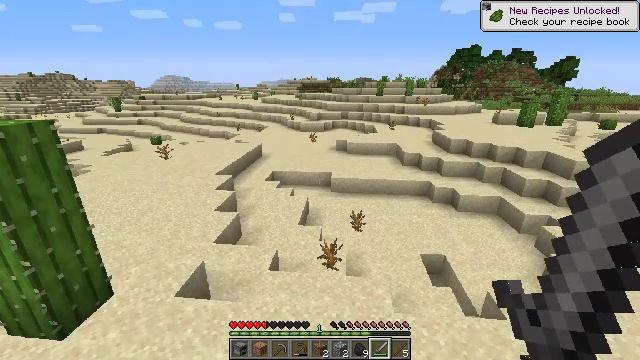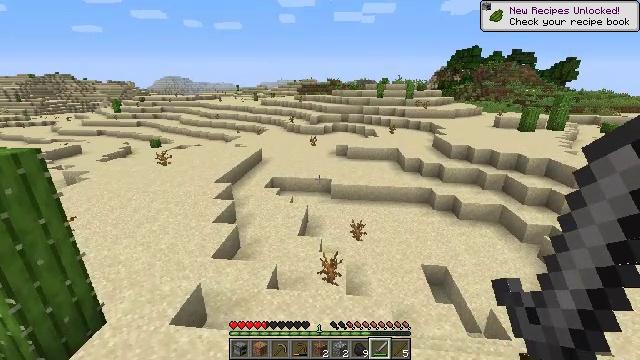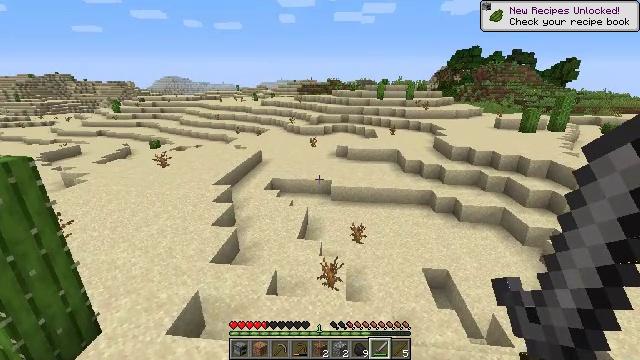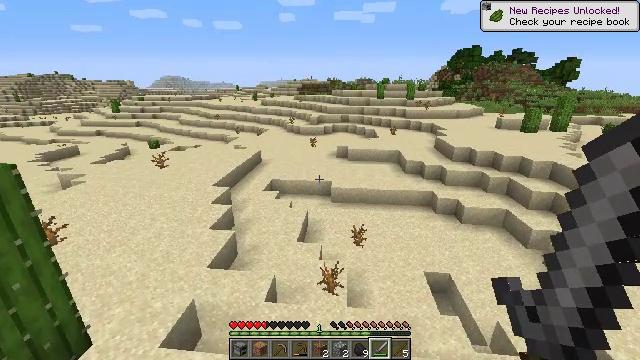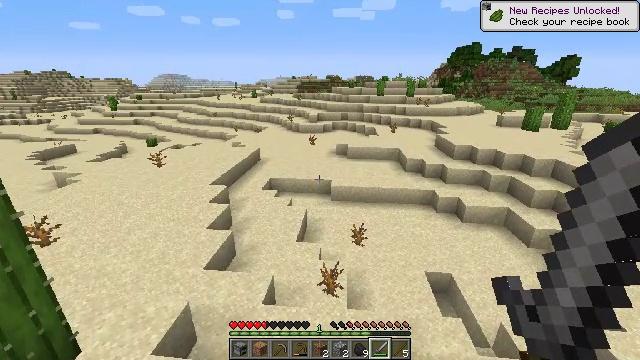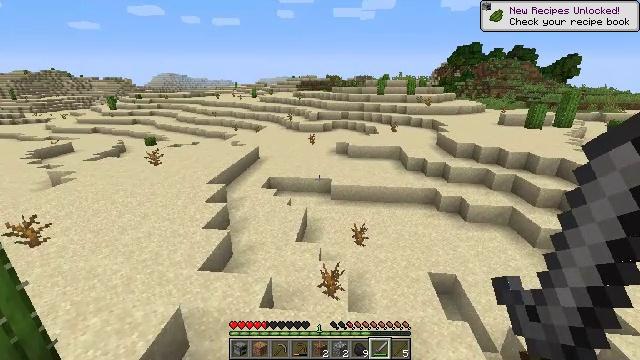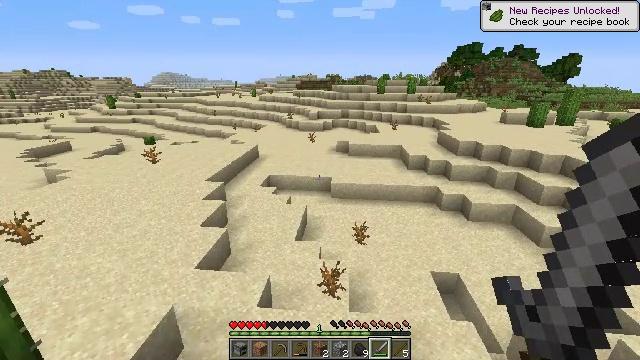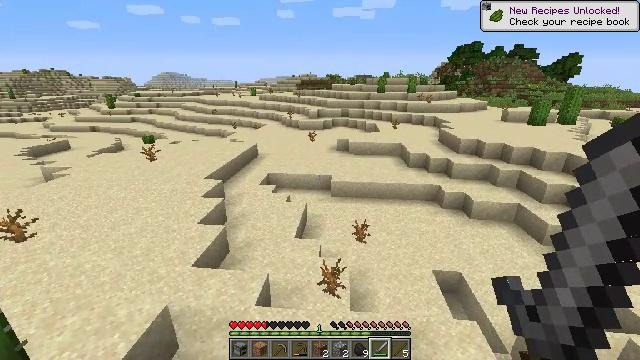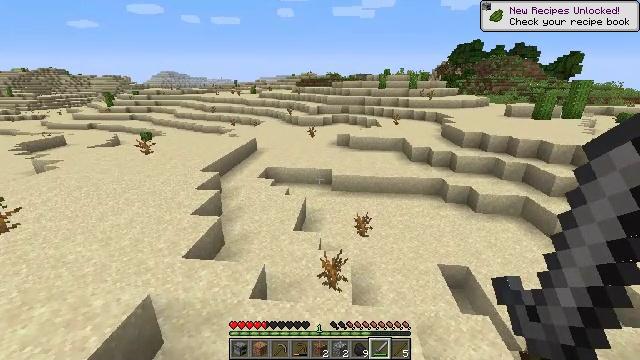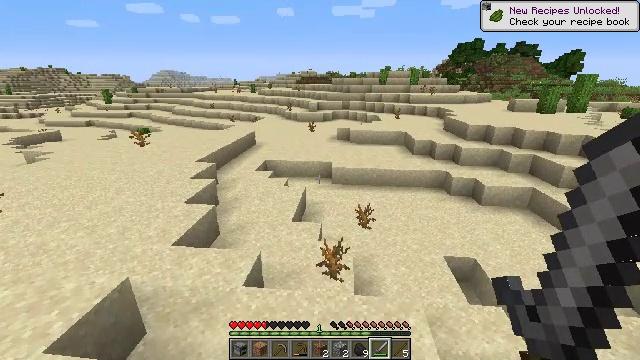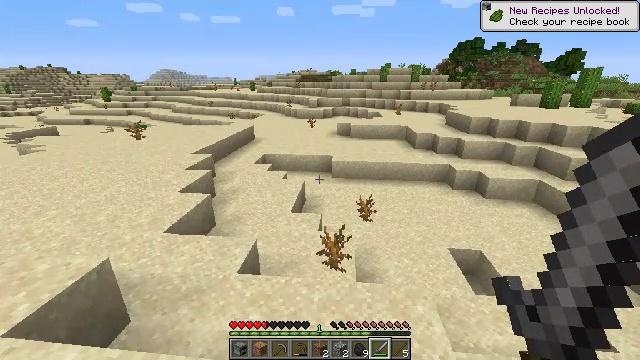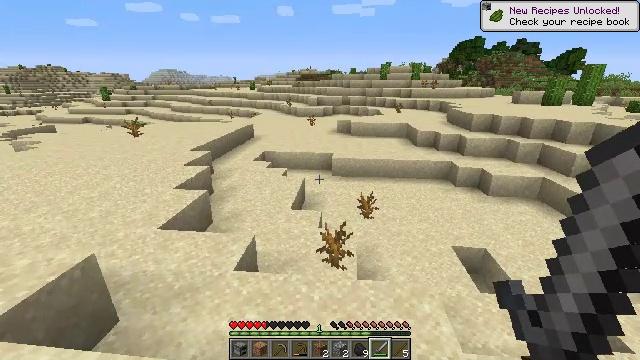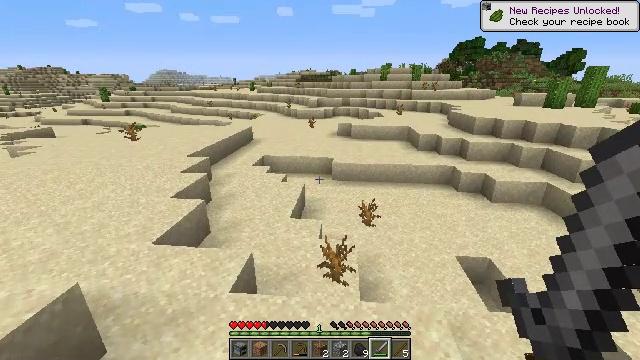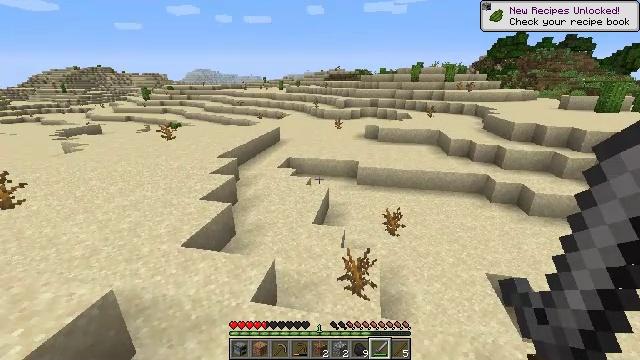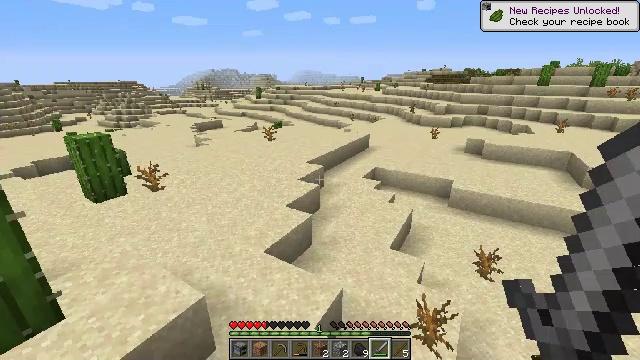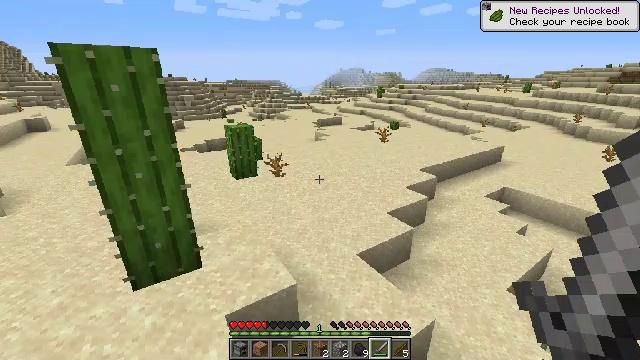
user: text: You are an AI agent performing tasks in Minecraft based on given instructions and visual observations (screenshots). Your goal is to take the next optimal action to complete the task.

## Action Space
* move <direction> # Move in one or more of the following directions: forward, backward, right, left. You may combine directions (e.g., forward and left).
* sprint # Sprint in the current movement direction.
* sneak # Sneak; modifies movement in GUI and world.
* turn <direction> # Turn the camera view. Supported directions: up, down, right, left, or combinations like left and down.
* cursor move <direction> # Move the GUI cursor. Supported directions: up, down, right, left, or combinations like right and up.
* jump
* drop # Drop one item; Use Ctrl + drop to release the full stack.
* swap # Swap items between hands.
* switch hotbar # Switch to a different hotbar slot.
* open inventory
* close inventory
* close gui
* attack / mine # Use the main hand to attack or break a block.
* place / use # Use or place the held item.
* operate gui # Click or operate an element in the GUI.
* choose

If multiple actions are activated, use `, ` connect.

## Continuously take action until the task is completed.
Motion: motion action
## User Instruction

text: Break the dead bush for sticks.
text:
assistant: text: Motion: move forward, jump
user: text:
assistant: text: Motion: move forward, jump
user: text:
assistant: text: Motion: move forward, jump
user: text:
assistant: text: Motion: move forward, jump
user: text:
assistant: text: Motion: move forward, jump
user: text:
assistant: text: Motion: move forward, jump
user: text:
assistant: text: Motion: move forward, jump
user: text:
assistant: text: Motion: move forward, jump
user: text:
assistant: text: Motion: move forward, jump
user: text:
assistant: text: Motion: move forward, jump
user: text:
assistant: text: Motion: move forward, jump
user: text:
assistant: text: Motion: move forward, jump
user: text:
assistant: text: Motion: move forward, turn left, jump
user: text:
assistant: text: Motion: move forward, turn left, jump
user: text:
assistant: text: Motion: move forward, turn left, jump
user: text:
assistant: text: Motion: move forward, turn left, jump
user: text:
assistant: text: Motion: move forward, jump
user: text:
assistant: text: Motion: move forward, jump
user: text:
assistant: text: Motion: move forward, jump
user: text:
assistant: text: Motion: move forward, jump
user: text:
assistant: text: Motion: move forward, jump
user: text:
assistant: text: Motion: move forward, jump
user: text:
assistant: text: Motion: move forward, jump
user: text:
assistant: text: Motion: move forward, jump
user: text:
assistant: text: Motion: move forward, jump
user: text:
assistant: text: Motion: move forward, jump
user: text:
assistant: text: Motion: move forward, jump
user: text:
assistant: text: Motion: move forward, jump
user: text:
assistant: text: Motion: move forward, jump
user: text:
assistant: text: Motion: move forward, jump